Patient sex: F
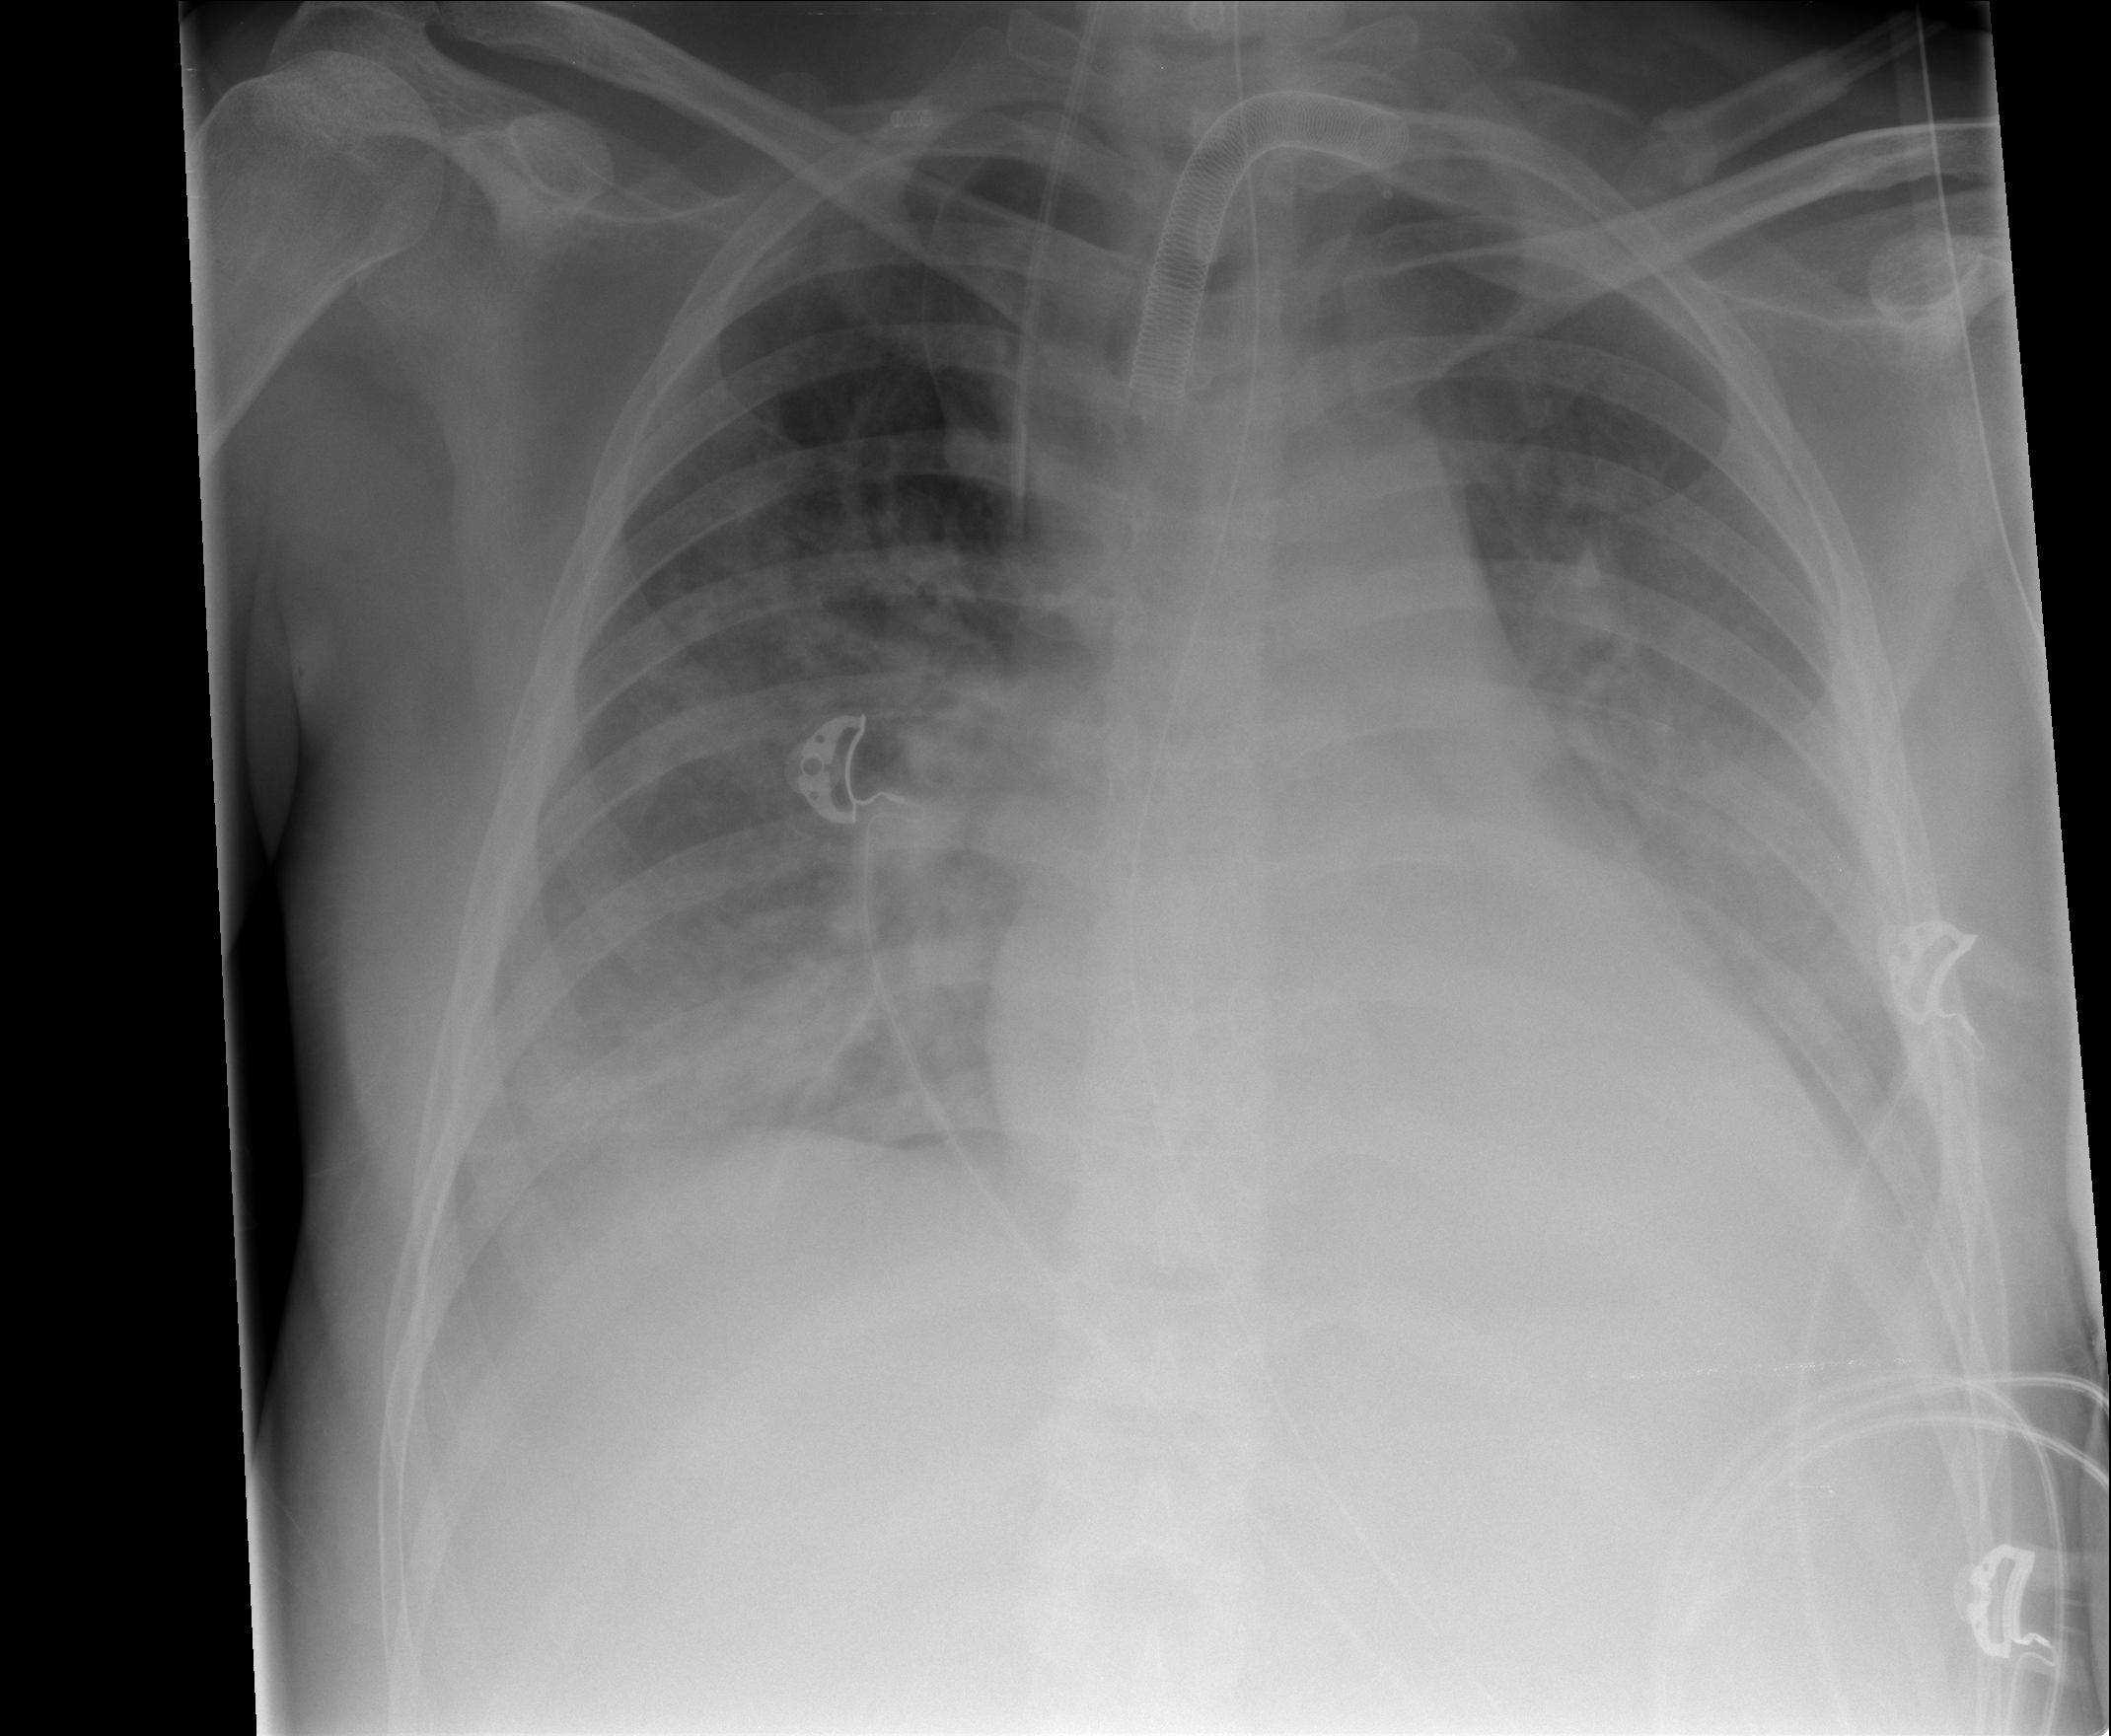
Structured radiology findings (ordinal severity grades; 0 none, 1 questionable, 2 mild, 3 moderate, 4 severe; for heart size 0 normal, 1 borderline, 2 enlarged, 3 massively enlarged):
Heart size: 0
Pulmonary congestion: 0
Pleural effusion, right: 2
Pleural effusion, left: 2
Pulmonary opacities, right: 3
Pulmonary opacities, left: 3
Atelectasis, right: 2
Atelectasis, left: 2